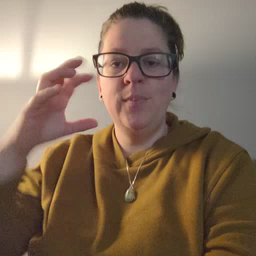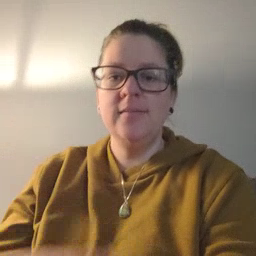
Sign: rain